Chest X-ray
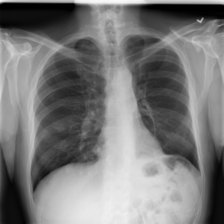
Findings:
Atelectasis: negative
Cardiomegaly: negative
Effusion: positive
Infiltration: negative
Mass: negative
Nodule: negative
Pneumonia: negative
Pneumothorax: negative
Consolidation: negative
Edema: negative
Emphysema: negative
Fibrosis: negative
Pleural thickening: negative
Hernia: negative